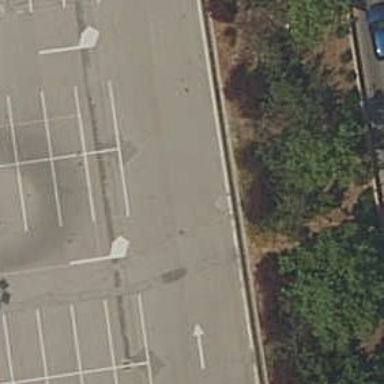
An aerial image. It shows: Asphalt parking aisle off service road.